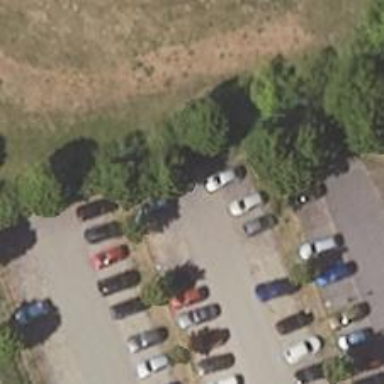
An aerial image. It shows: Road serving as parking aisle.